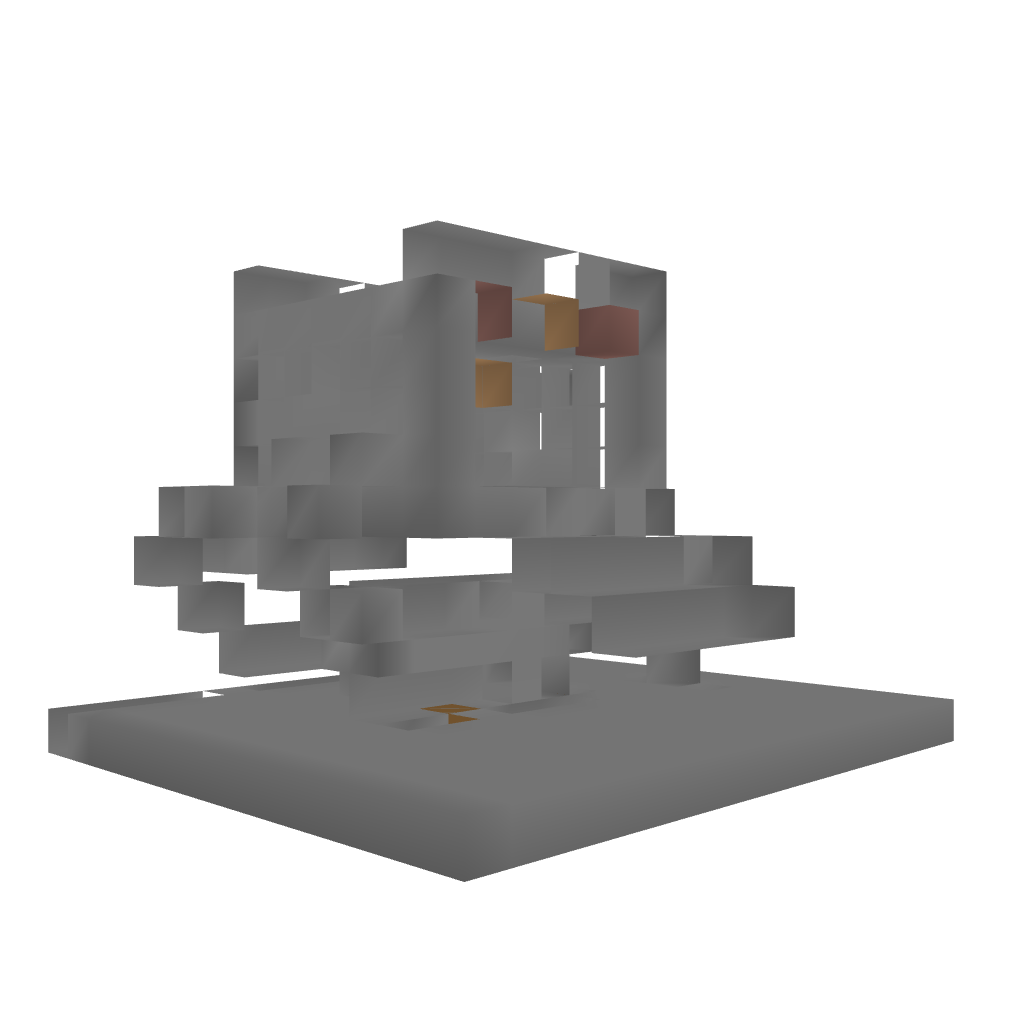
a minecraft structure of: System redstone door (5 by 3 pistons) bad low quality